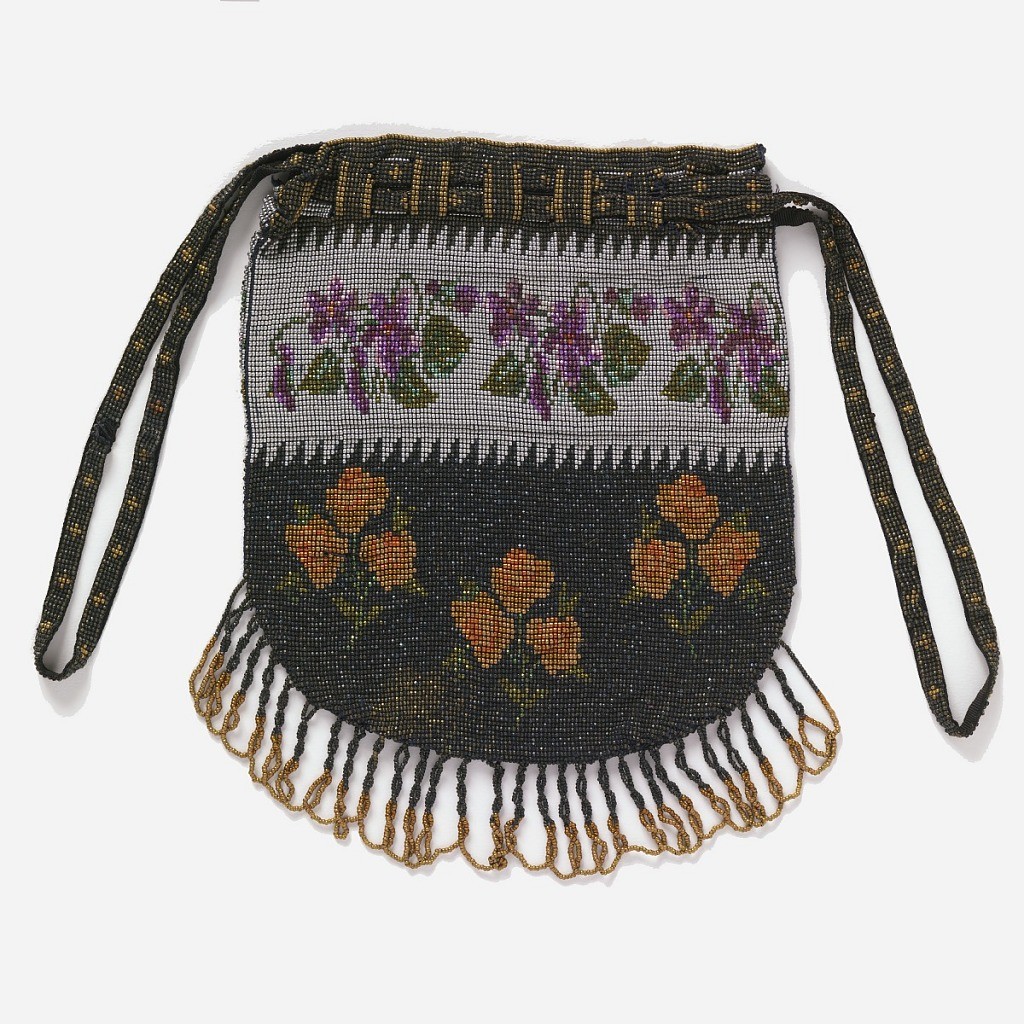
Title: Purse
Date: late 19th century
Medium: silk, glass beads Technique:
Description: Rounded bag with drawstring top, fringed at bottom. Floral pattern of violets against a silver ground at top; orange roses against a black ground at bottom.